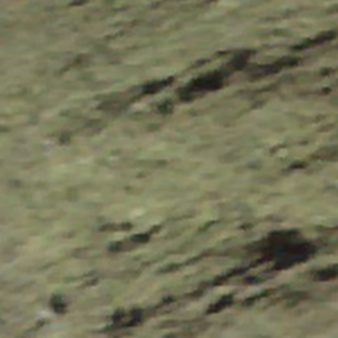
Label: other